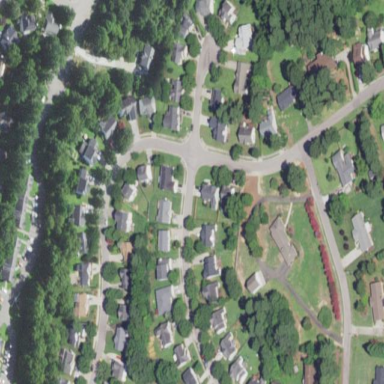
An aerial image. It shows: Residential neighbourhood.